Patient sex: M
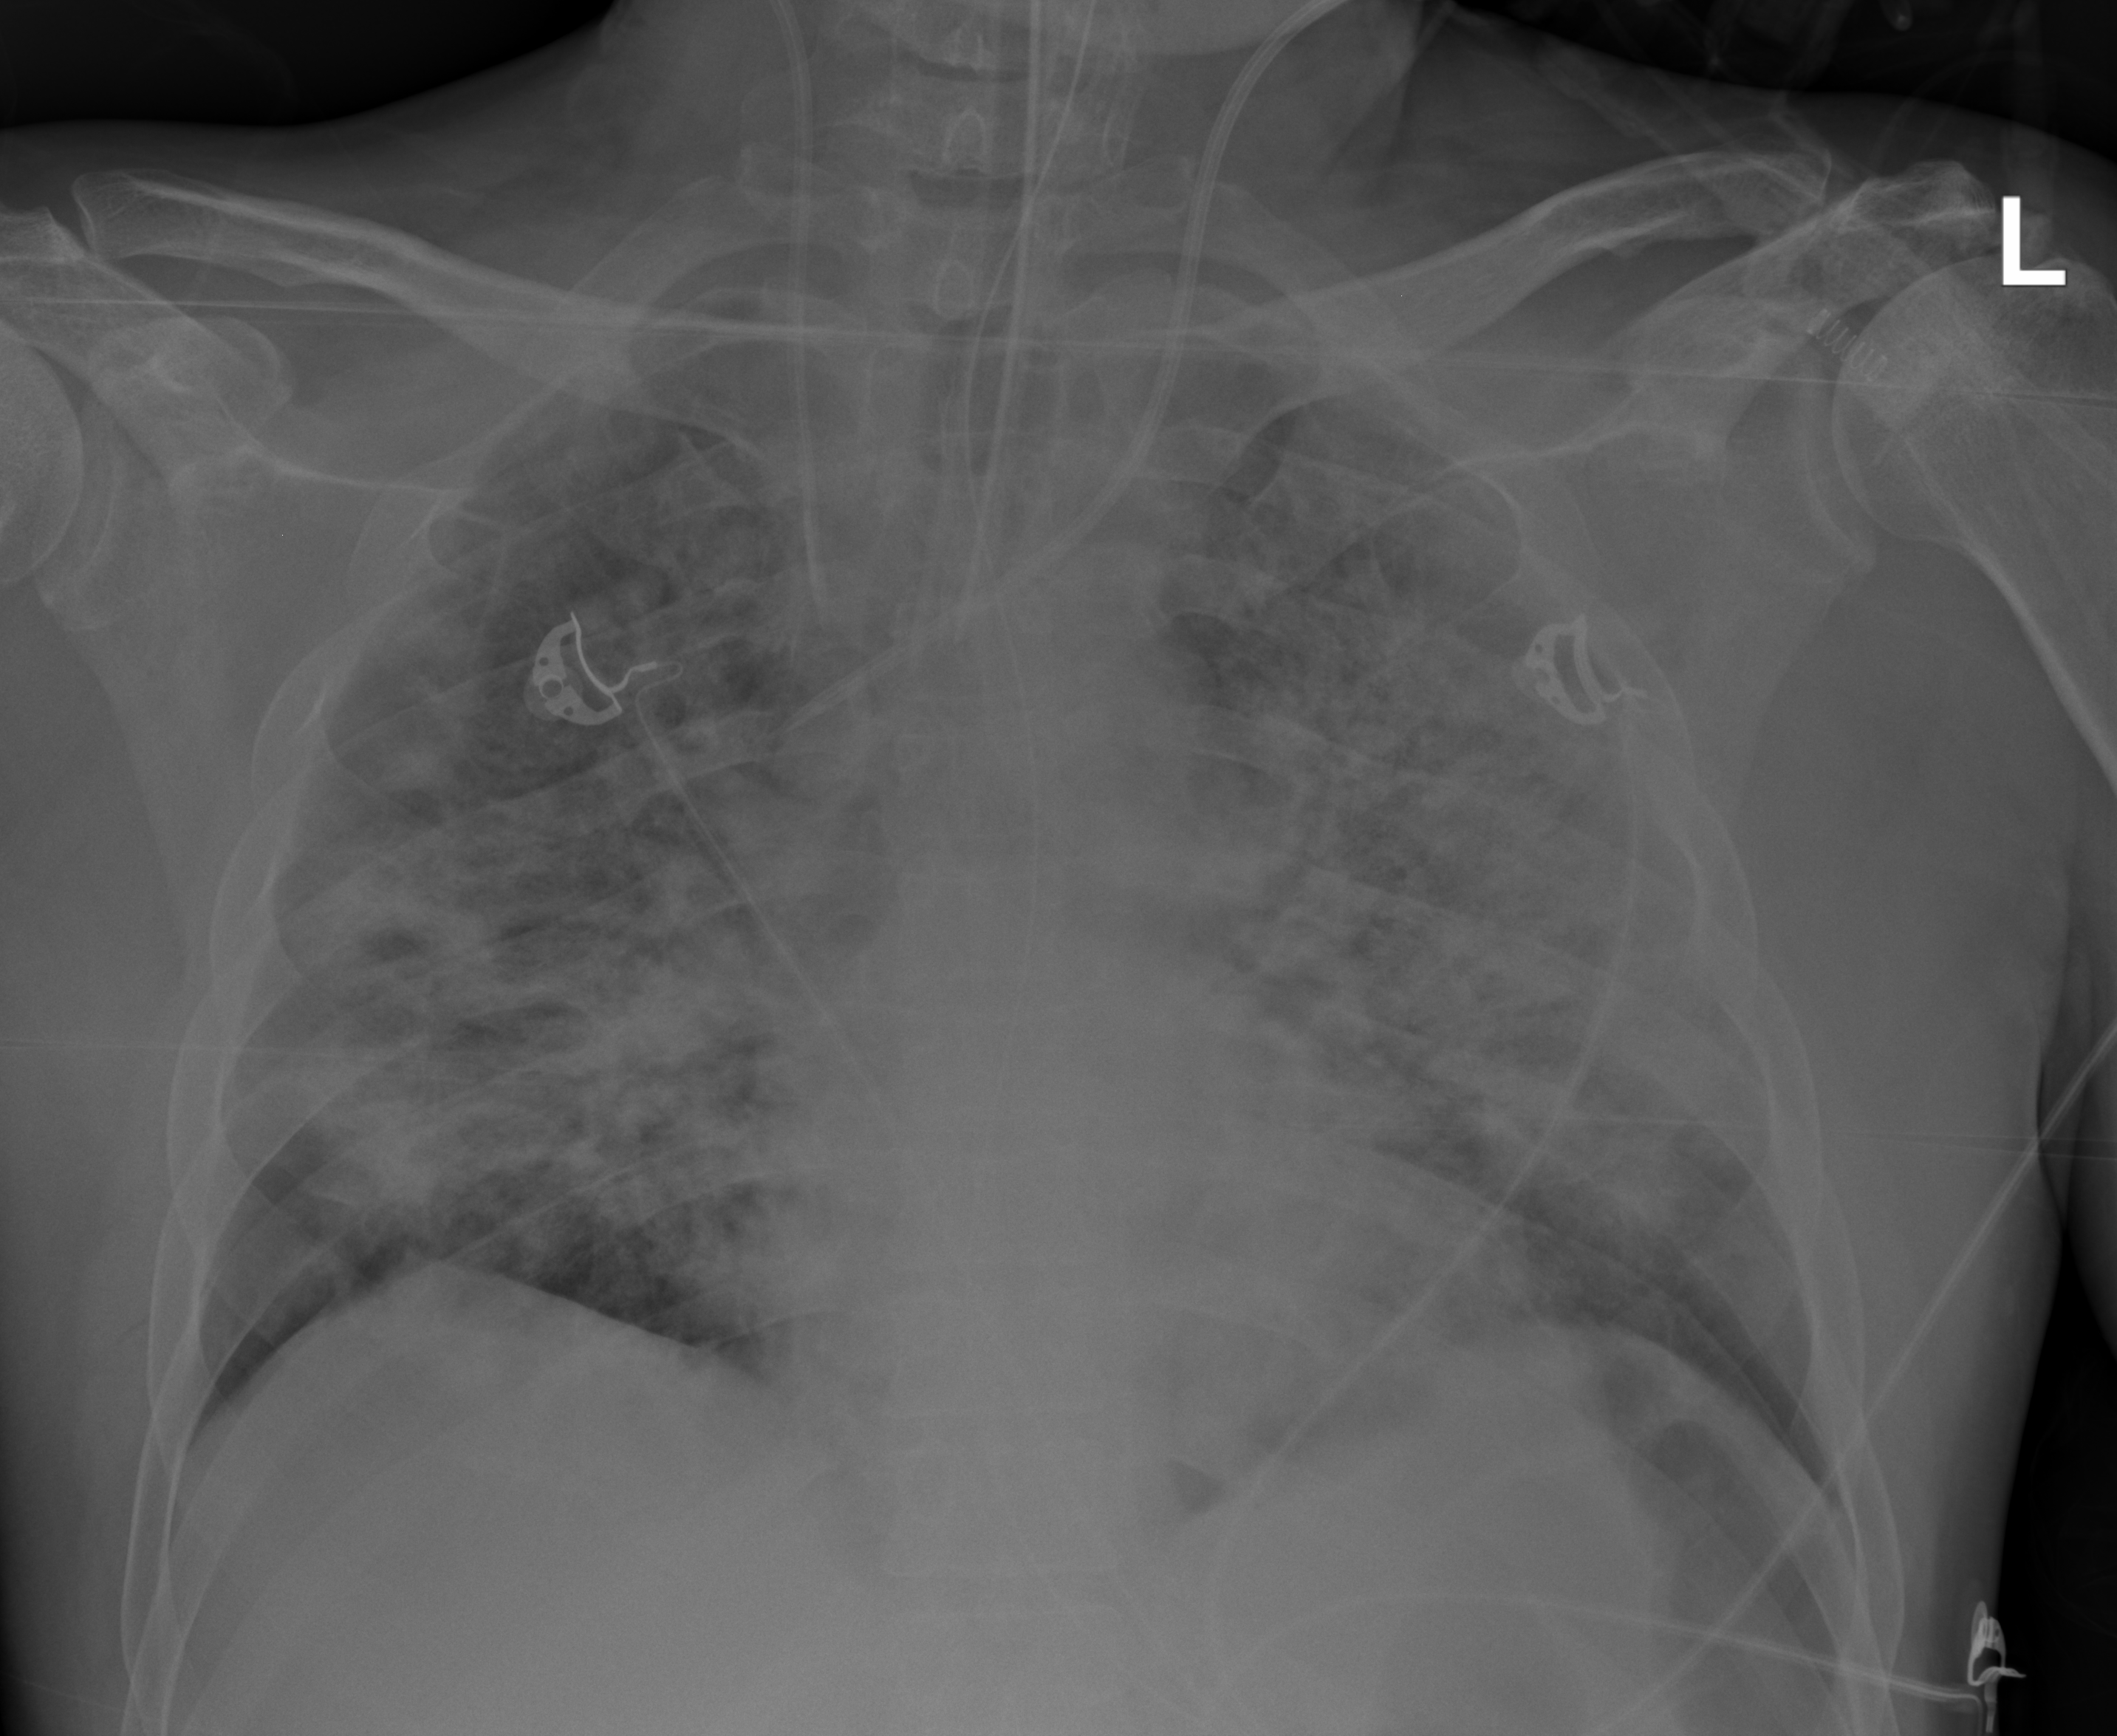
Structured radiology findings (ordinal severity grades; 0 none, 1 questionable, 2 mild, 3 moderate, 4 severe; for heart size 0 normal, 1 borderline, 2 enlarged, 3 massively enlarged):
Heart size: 0
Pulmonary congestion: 0
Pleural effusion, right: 0
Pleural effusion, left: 0
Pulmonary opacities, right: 4
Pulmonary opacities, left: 4
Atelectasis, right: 3
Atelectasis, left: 3